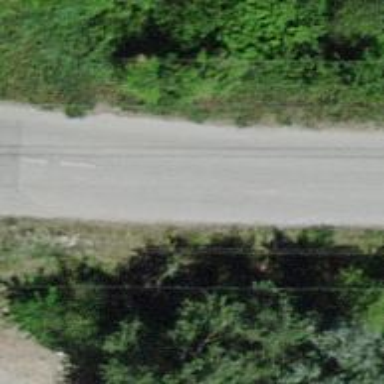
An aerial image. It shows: Unclassified road.